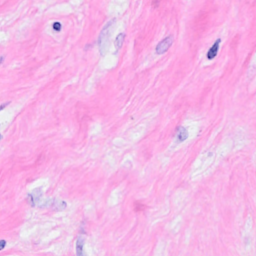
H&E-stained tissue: Breast